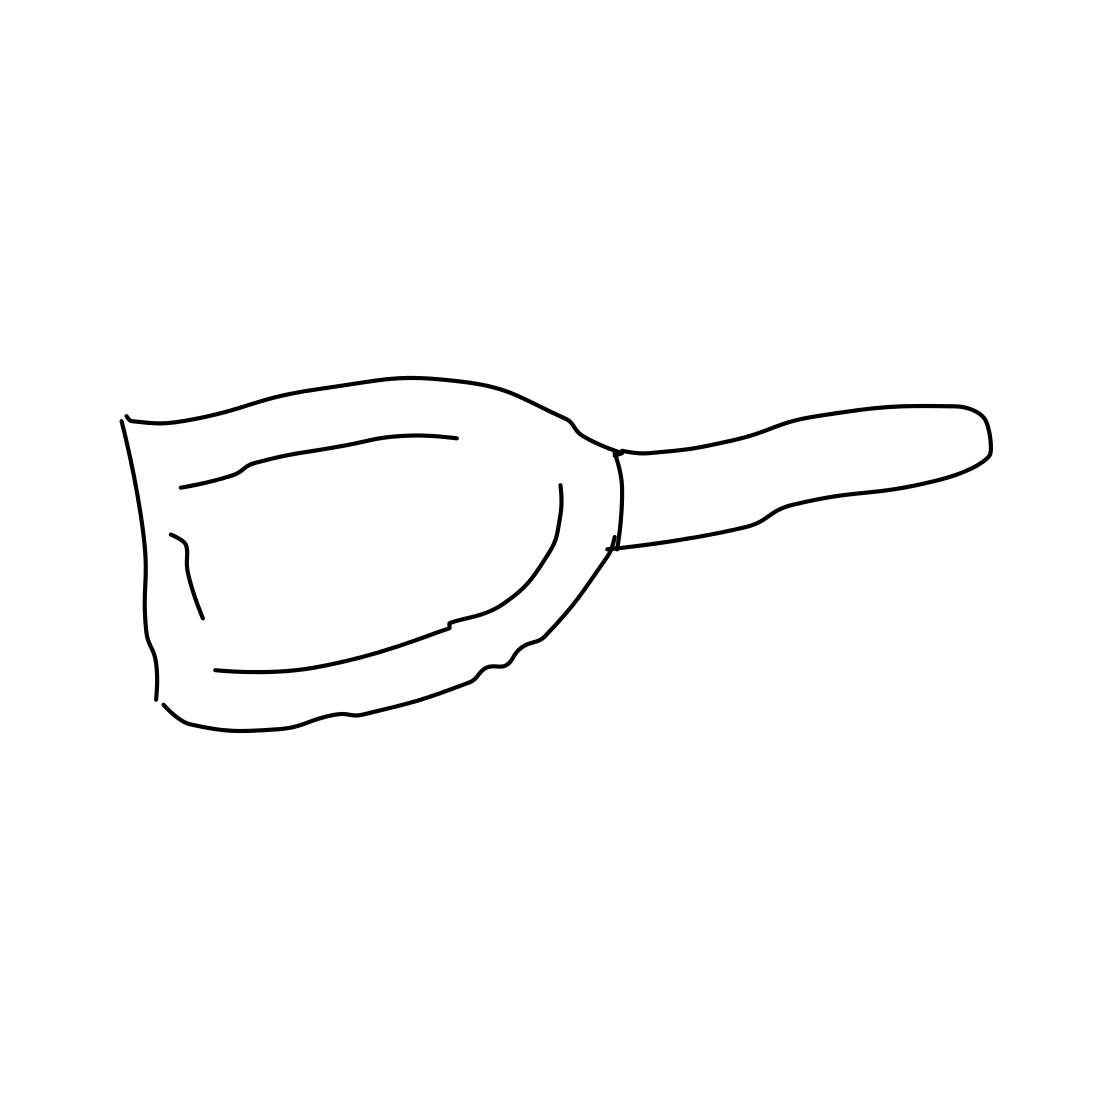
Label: shovel